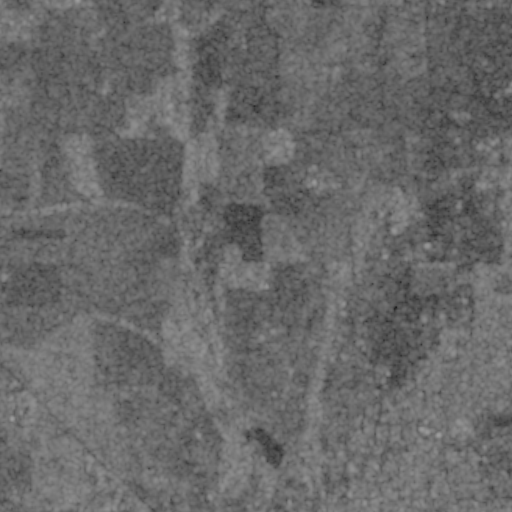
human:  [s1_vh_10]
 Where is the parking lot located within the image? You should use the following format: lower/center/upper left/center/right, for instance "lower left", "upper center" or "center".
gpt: The parking lot is located in the upper right of the image.
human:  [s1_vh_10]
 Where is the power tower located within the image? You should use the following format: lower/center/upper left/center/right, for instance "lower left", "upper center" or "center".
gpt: The power tower is located in the left of the image.
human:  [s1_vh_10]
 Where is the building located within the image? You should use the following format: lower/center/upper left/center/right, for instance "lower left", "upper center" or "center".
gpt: The building is located in the center right of the image.
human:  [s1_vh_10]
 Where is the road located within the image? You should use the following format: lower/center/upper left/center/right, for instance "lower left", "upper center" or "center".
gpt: There is no road in the image.

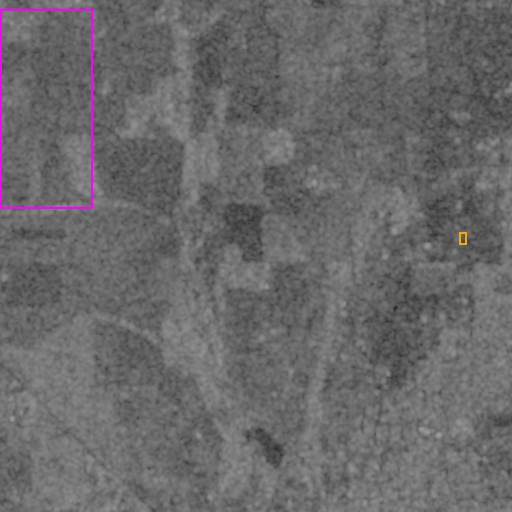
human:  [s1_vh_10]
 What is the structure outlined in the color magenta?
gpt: The structure outlined in magenta is a crop field.
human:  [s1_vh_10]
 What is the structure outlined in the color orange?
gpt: The structure outlined in orange is a parking lot.
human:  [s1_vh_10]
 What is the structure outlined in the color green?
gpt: There is no green outline.